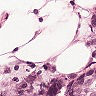
Metastatic tissue present: yes